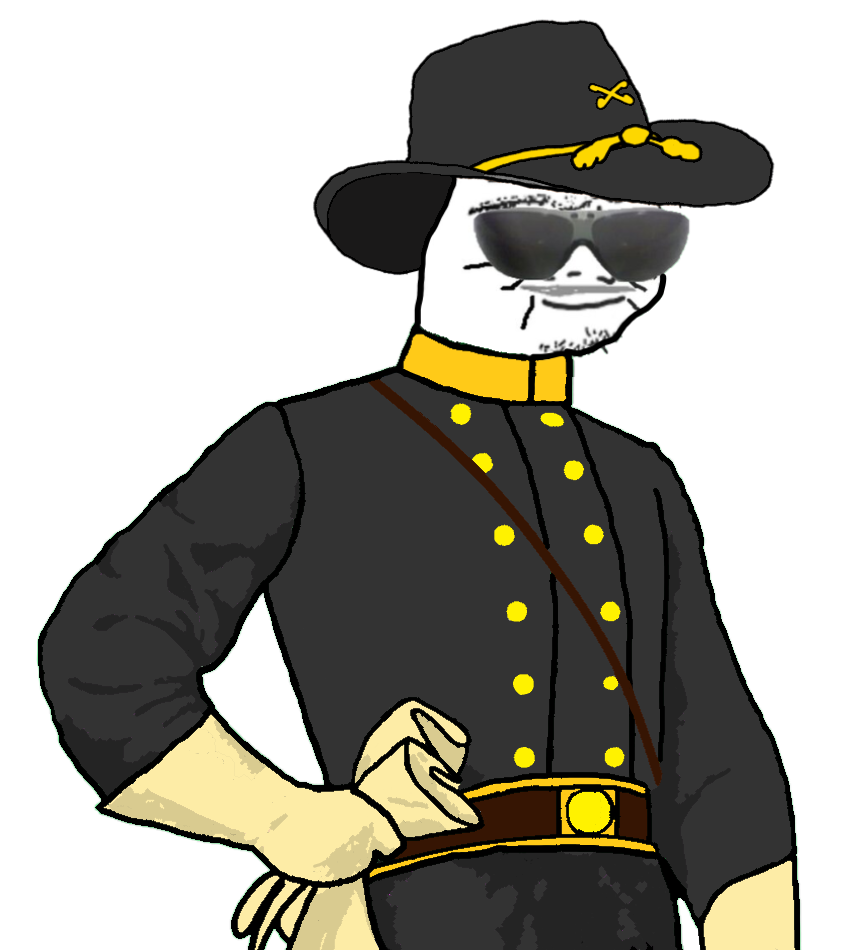
Label: 5_Boomer